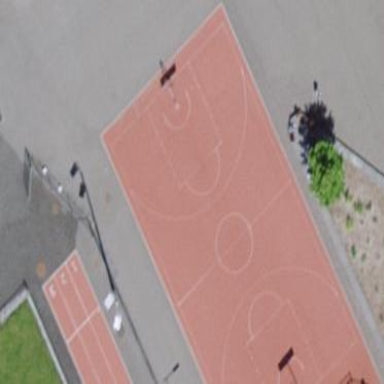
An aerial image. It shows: Tartan basketball court in leisure land pitch.